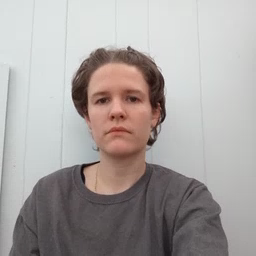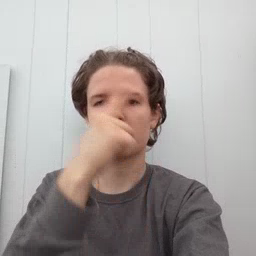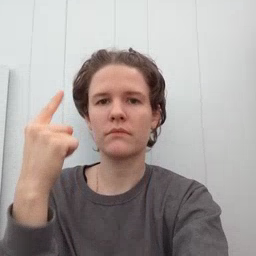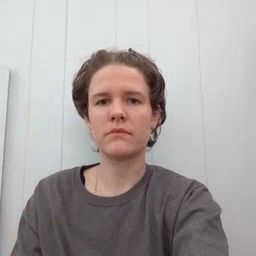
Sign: black